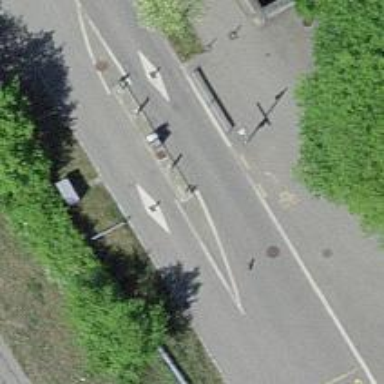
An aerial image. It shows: Lift gate barrier.